Question: I am using 'CActiveDataProvider' to show data in the index action. It displays the records nice but I want to change the heading of the list. i.e. I have a model 'project', so I write in controller:
'''
public function actionIndex()
{
$dataProvider=new CActiveDataProvider('Project');
$this->render('index',array(
'dataProvider'=>$dataProvider,
));
}
'''
As output I found as the word 'Projects' in 'h1' tag as heading of the project's list. Please the attachment: . Please could help me how to change this heading.
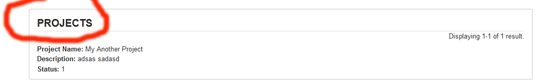
Answer: This 'H1' is probably in the 'index.php' view for that controller. Look in the view file and just remove the html.